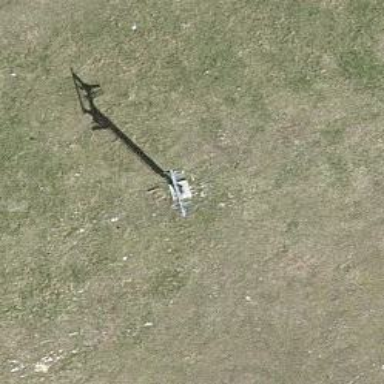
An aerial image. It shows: Pylon used for aerialway.